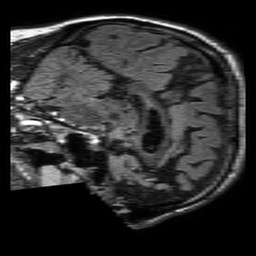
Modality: FLAIR
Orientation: sagittal
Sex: male
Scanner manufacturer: philips
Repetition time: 11 s
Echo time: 0.125 s